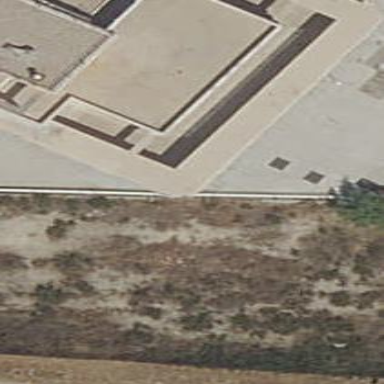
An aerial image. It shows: Part of building.